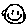
Label: smiley face